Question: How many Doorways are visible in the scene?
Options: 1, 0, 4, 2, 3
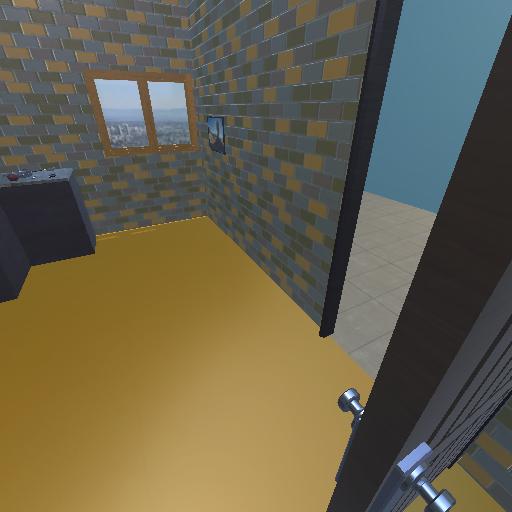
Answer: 1